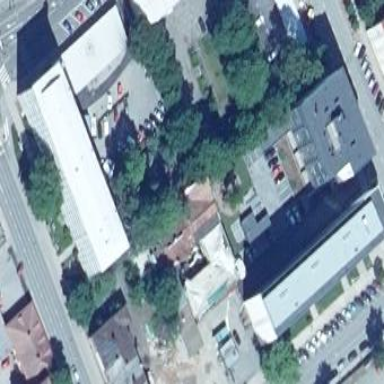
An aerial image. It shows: Part of building with flat white roof made of gravel.